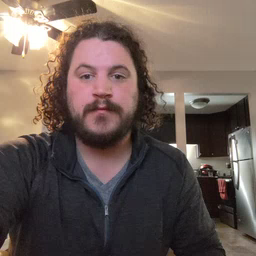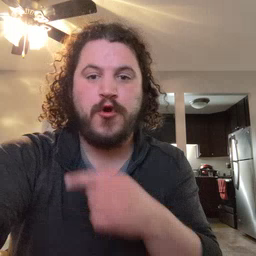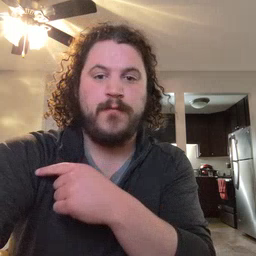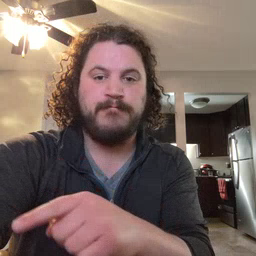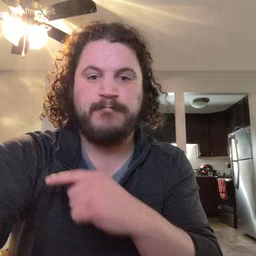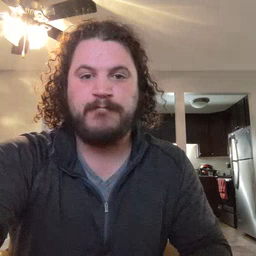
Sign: arm